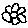
Label: flower